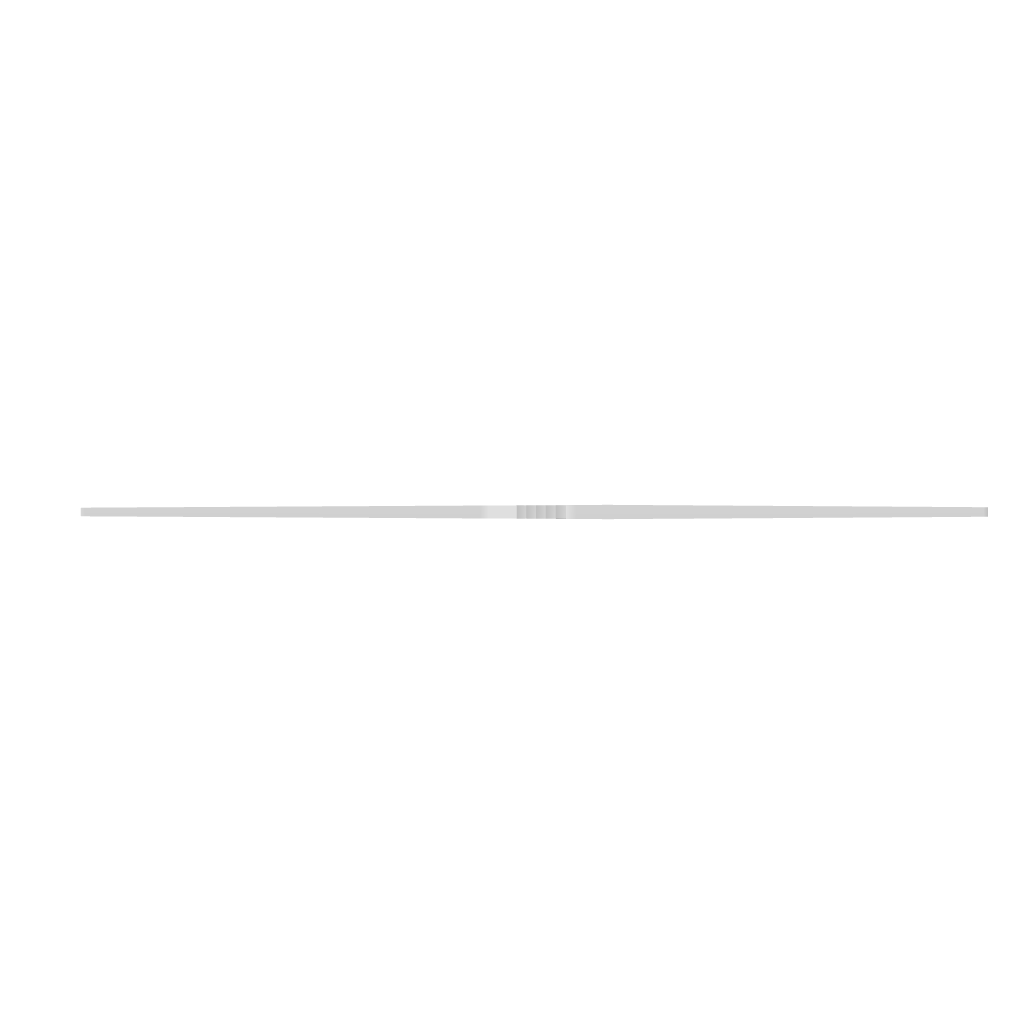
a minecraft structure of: nothing usefull trash